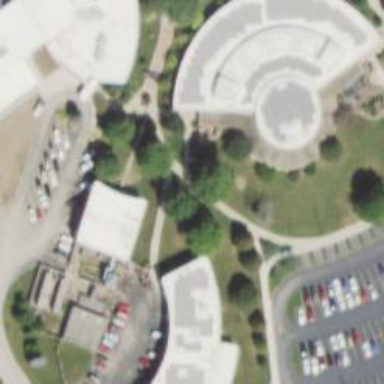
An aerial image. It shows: College building.